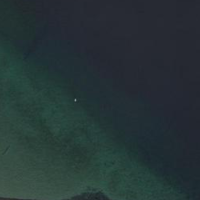
EUNIS habitat code: 14
Species observed at this site:
Mergus merganser